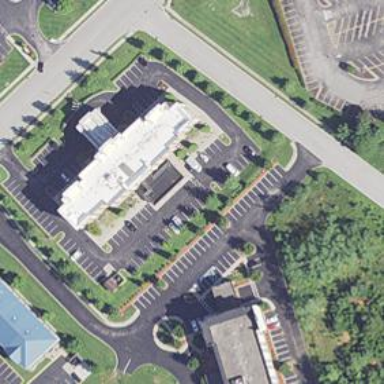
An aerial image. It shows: Hotel building.